Interaction volume radius: 5 \u00c5
Interaction volume height: 25 \u00c5
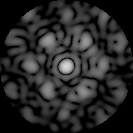
Disorder parameter: 0.5256